Current action and preconditions to check: path_clear

Your task: For each precondition in the list above, predict whether it will hold at this action.

Consider the current scene as observed from the mobile robot's camera, and analyze the predicted future states of all dynamic agents (e.g., people, animals, vehicles, or any moving entities) within the NEXT SECOND.

IMPORTANT: Only answer "very likely" if you are absolutely certain—based on strong, clear evidence—that a dynamic agent will violate the precondition in the predicted future state. Do NOT answer "very likely" for unlikely, ambiguous, or low-probability risks.

Ask yourself for each precondition: Is there a high probability, with clear and convincing evidence, that the predicted future states of any dynamic agent will interfere with the predicted future state of the currently executing action within the NEXT SECOND, causing that precondition to fail?

Assess the risk level based on these predictions. Use "likely" or "very likely" if motions create a clear risk of interference.

Use "neutral" or "improbable" if agents are nearby but their predicted paths are clearly diverging or non-conflicting.

Failure Risk Categories: "very improbable", "improbable", "neutral", "likely", "very likely"

Answer Format: Output ONLY the probability_of_failure value from these categories: "very improbable", "improbable", "neutral", "likely", "very likely"

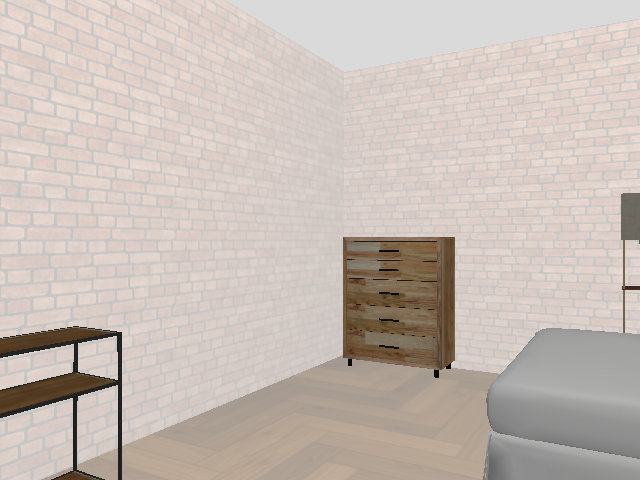

Answer: very improbable